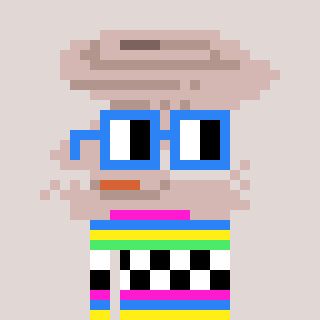
a pixel art character with square blue glasses, a tornado-shaped head and a grayscale-colored body on a warm background